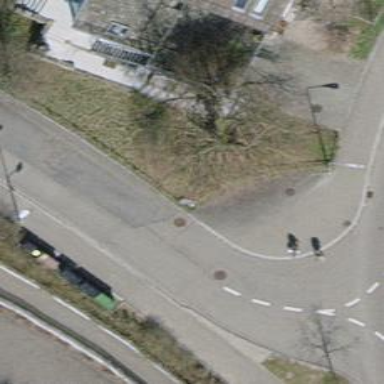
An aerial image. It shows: Kerb serving as barrier.